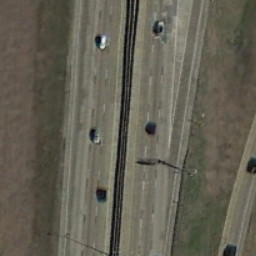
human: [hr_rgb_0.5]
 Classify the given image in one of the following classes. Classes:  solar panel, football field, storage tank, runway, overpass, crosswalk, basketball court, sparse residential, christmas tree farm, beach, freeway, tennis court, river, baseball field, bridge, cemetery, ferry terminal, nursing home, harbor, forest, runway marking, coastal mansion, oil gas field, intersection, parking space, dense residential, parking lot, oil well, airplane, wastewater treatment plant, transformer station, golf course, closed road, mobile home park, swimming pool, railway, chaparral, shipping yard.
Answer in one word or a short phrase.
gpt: freeway